Field crop: tomato
Growth stage: 1
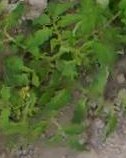
Species: tomato